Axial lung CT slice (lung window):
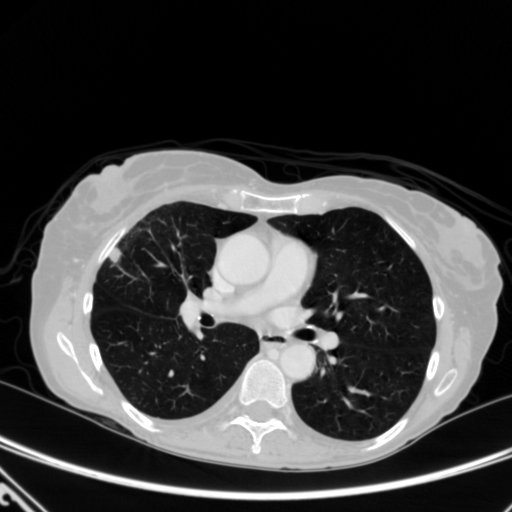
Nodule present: yes
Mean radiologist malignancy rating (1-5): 4